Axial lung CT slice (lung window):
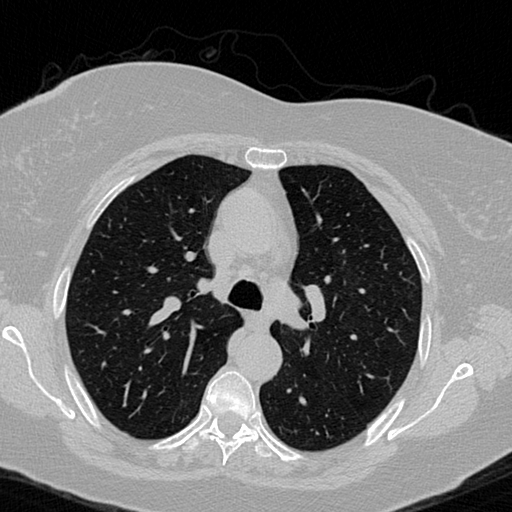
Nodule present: no